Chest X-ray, PA view. Patient: 57 years old, sex F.
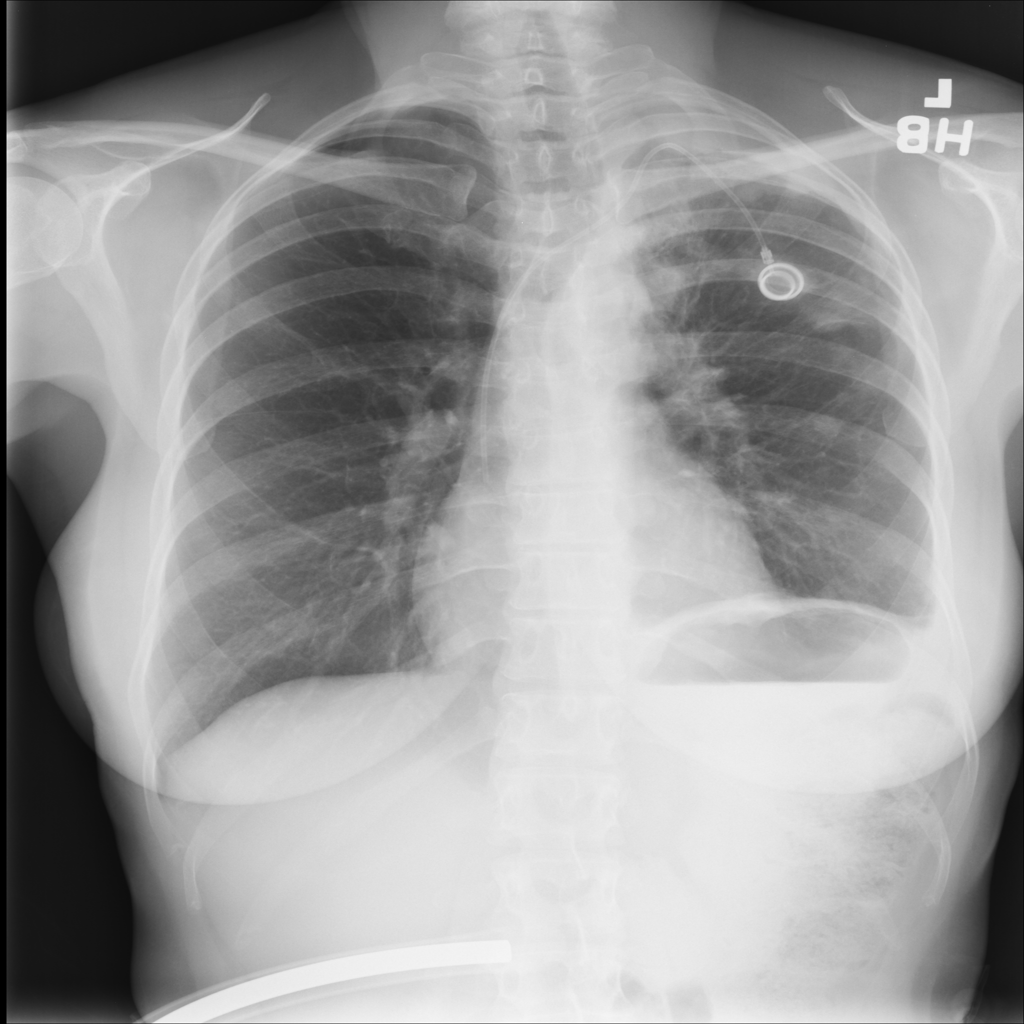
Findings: Effusion, Infiltration